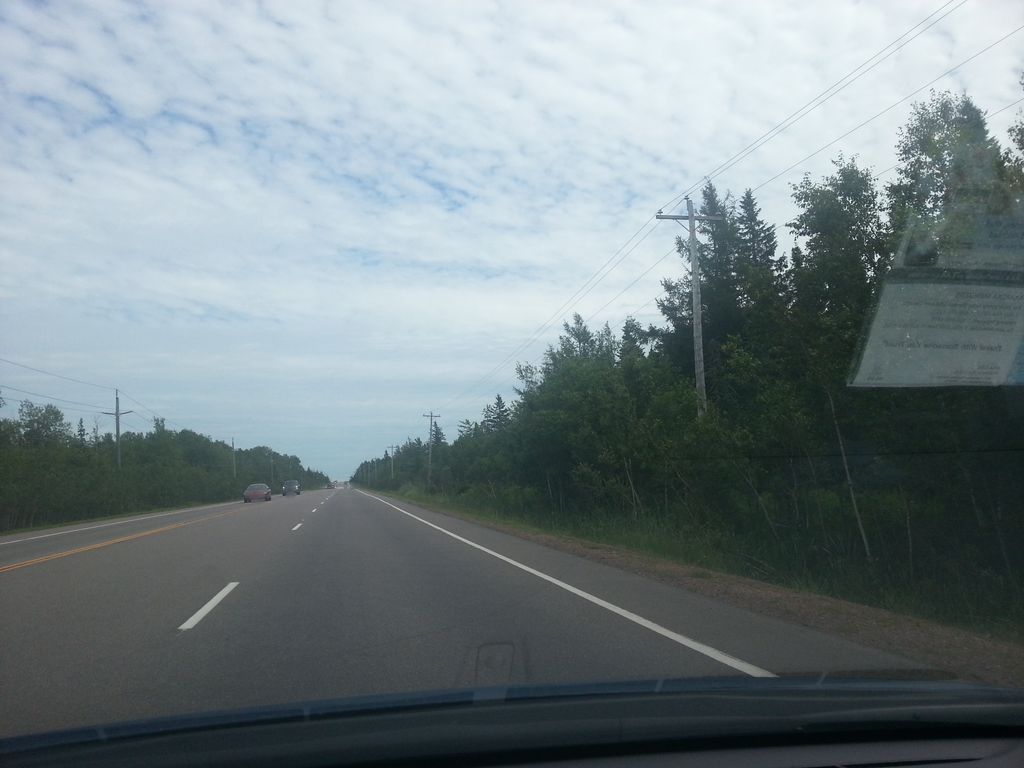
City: charlottetown